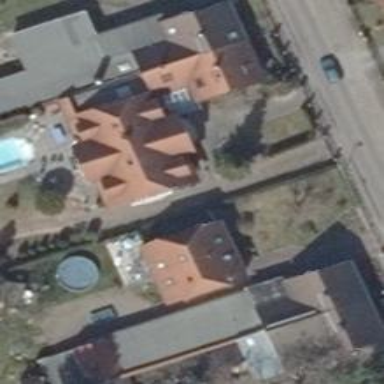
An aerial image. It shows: Detached building with half-hipped roof.